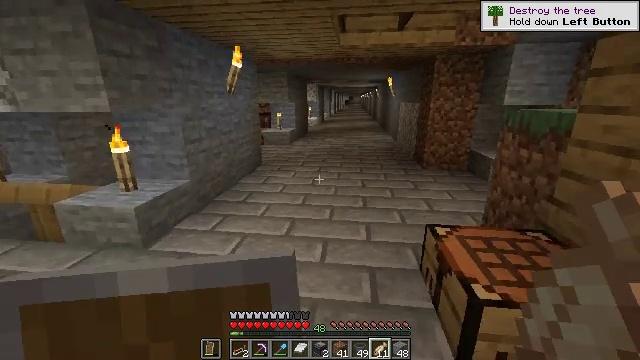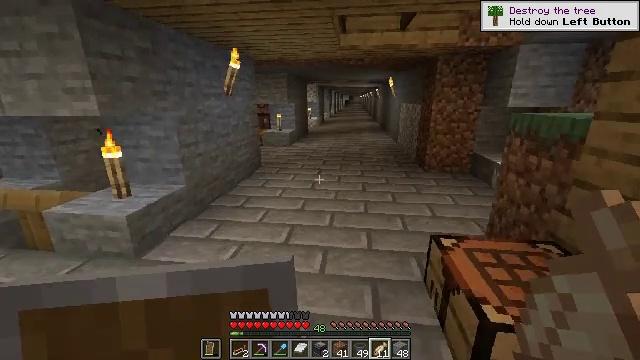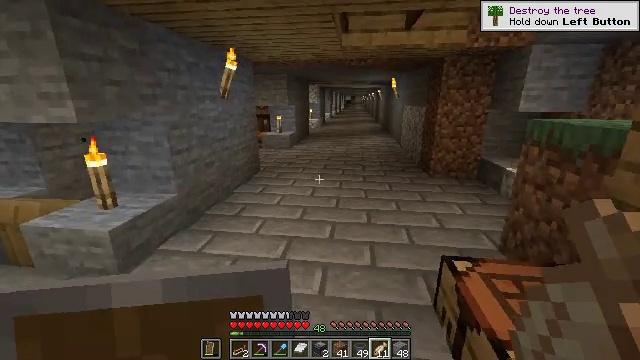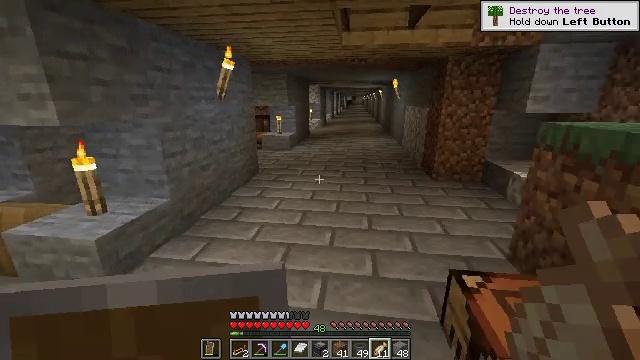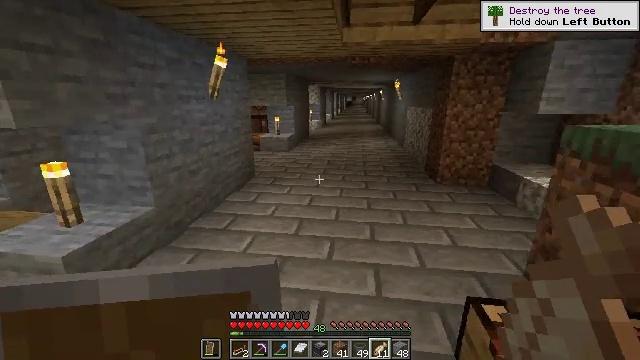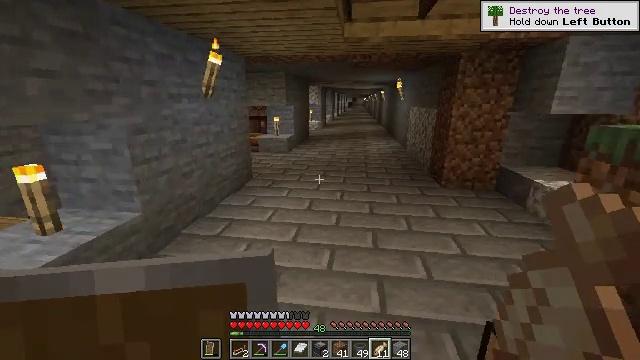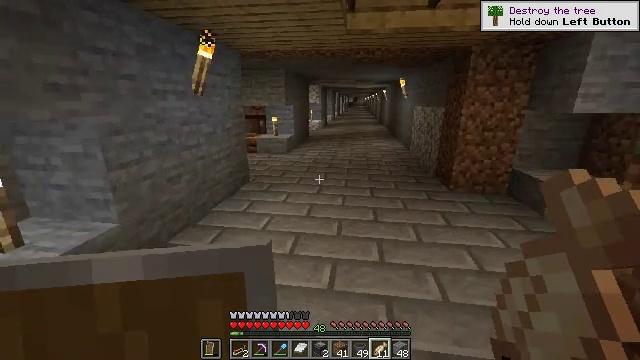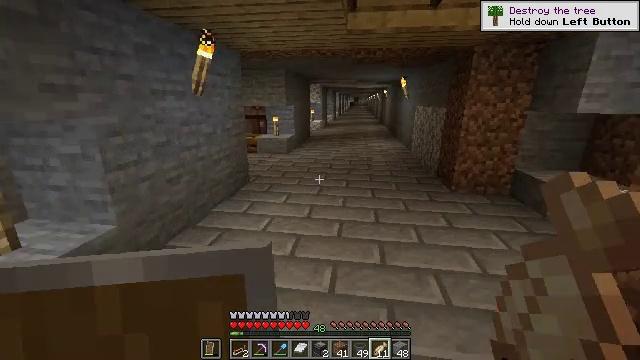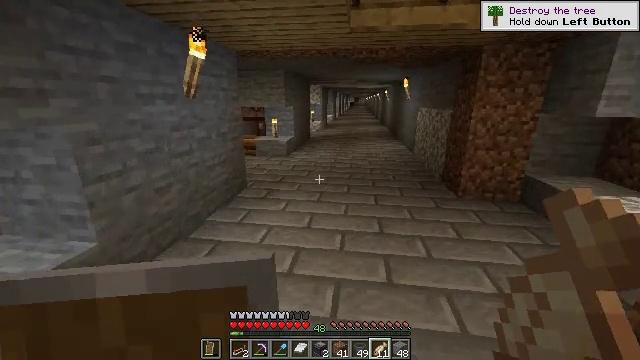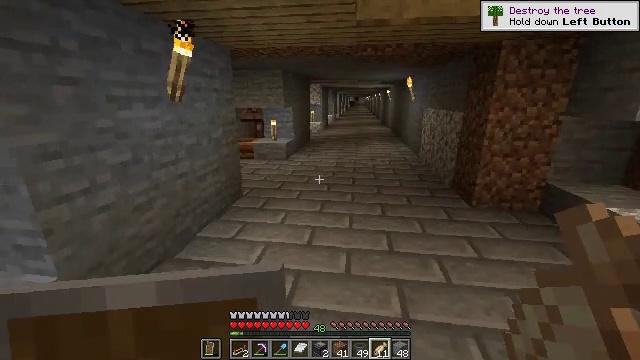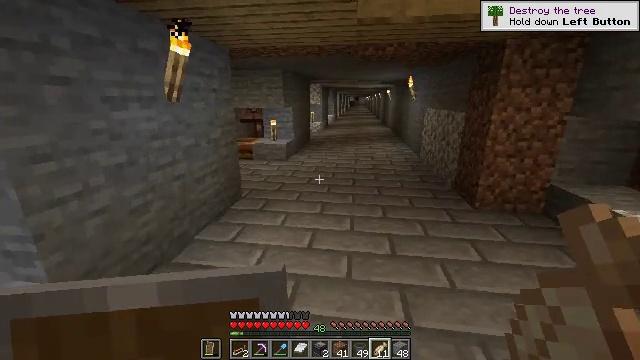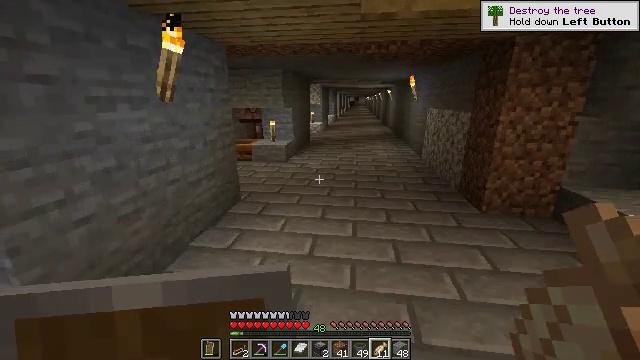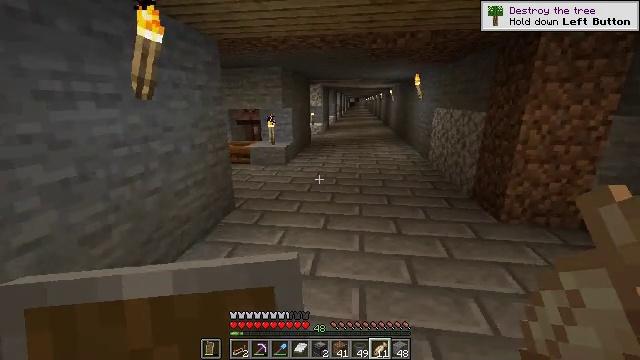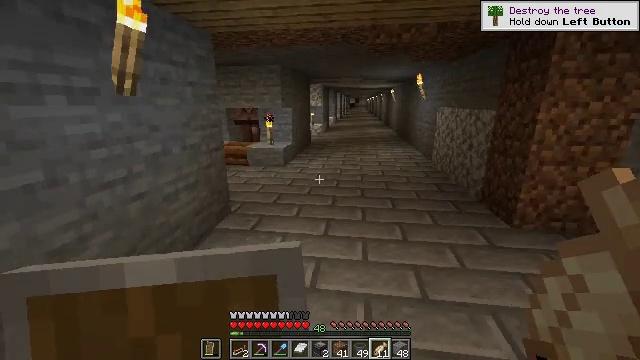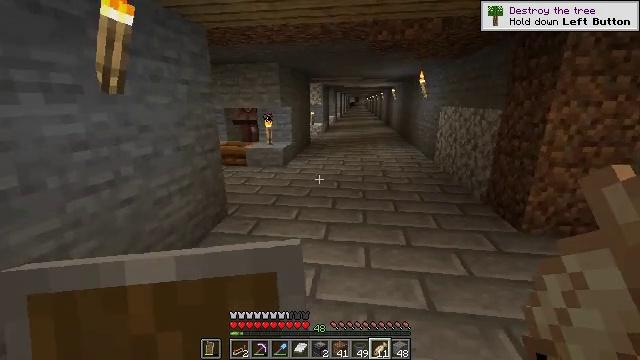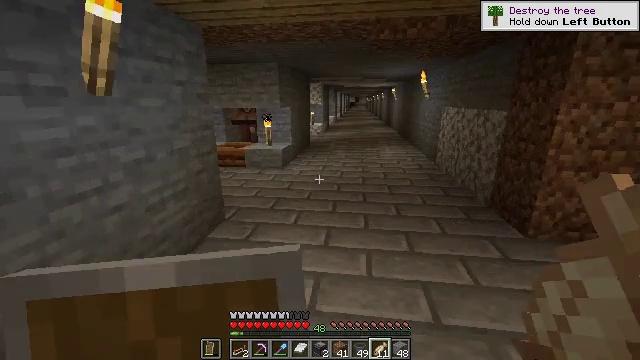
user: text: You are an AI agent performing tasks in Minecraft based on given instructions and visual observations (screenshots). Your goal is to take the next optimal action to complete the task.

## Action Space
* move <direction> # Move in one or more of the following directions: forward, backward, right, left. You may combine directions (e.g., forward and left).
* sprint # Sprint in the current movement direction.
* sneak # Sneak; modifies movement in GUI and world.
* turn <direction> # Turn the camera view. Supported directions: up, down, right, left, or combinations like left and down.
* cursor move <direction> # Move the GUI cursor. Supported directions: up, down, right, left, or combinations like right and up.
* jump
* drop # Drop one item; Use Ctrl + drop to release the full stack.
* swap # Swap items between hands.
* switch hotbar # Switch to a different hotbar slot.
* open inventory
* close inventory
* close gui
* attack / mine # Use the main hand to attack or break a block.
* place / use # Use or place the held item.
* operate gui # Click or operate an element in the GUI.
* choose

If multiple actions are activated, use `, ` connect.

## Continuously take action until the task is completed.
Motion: motion action
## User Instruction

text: craft item air
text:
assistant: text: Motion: move forward
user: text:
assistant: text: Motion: move forward
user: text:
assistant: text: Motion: move forward
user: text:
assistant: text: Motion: move forward
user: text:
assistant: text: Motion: move forward
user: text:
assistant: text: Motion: move forward
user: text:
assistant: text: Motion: move forward
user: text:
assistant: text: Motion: move forward
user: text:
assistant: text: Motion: move forward
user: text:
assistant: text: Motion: move forward
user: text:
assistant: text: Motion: move forward
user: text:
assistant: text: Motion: move forward
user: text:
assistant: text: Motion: move forward
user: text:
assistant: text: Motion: move forward
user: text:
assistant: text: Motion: move forward
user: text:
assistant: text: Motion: no_op
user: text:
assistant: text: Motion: no_op
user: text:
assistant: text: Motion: move forward
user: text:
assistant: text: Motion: move forward
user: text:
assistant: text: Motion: no_op
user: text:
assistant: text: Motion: no_op
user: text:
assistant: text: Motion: move forward
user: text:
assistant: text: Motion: move forward
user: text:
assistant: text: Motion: move forward
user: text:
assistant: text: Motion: move forward
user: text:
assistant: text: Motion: move forward
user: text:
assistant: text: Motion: move forward
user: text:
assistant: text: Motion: move forward
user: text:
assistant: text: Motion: move forward
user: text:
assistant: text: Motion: move forward